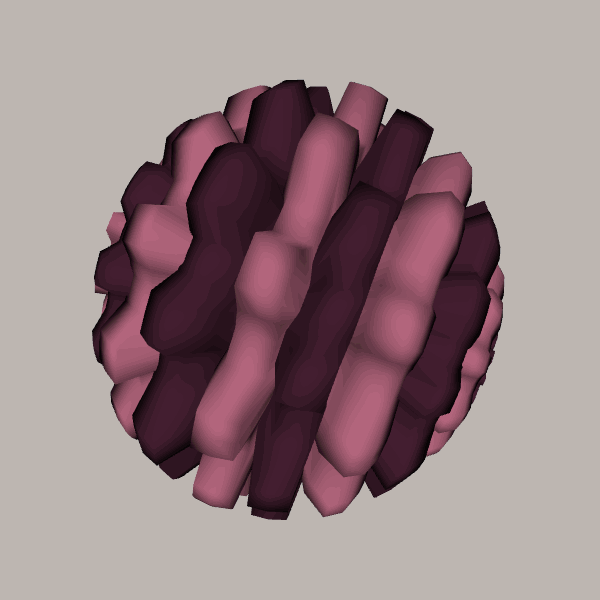
Background: light